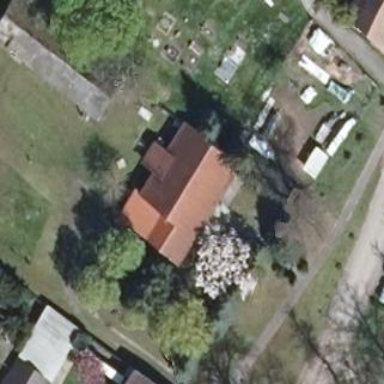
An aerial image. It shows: Building with gabled roof. The roof orientation is along the building's structure.